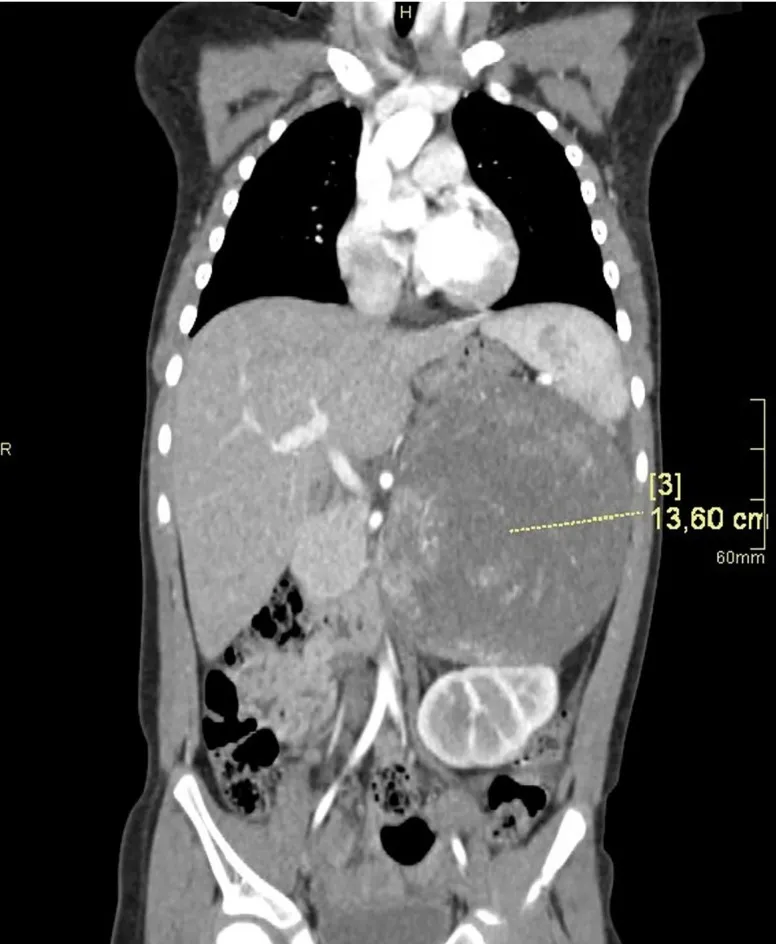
CT of the abdomen in the AP plane.
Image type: radiology (ct)